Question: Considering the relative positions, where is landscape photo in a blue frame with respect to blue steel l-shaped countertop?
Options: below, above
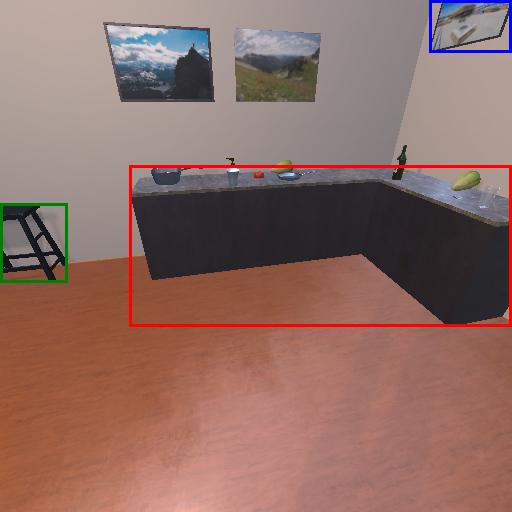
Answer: below